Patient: sex F, age 62
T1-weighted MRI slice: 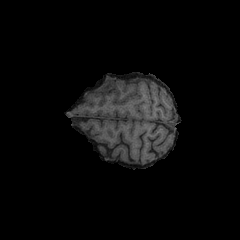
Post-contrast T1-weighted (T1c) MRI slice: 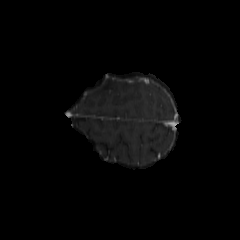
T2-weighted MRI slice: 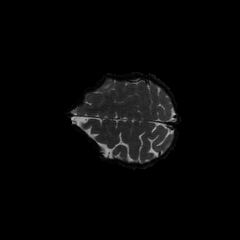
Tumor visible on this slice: yes
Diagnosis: Glioblastoma, IDH-wildtype
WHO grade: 4